Question: I've been trying to figure out how to use JList and I cant seem to get it to display an object into my GUI.
there's a class called Drawing that I'm trying to add to the JList and it just doesnt seem to show..
Any help would be greatly appreciated
here's my code:
'''
public class DrawingDisplayer extends JPanel implements ActionListener, ListSelectionListener {
JLabel title;
JButton draw,pause,clear,
open,close,
lines,background;
JSlider speedSlider;
JProgressBar progress;
Drawing drawing;
JFileChooser chooser;
JList fileList;
DefaultListModel listModel;
JPanel drawPanel;
JScrollPane scrollPane;
public DrawingDisplayer(){
title = new JLabel("The Drawing Displayer");
title.setHorizontalAlignment(JLabel.CENTER);
title.setFont(new Font("Serif", Font.BOLD, 24));
draw = new JButton("Draw");
pause = new JButton("Pause");
clear = new JButton("Clear");
speedSlider = new JSlider();
progress = new JProgressBar();
open = new JButton("Open Drawing");
close = new JButton("Close Drawing");
listModel = new DefaultListModel();
fileList = new JList(listModel);
fileList.setSelectionMode(ListSelectionModel.SINGLE_SELECTION);
fileList.addListSelectionListener(this);
fileList.setVisibleRowCount(10);
scrollPane = new JScrollPane(fileList);
scrollPane.setPreferredSize(new Dimension(200,250));
lines = new JButton("Lines");
background = new JButton("Background");
setLayout(new BorderLayout());
//Draw Panel
drawPanel = new JPanel();
drawPanel.setBorder(BorderFactory.createTitledBorder("Drawing Area"));
//Drawing Speed
JPanel drawSpeed = new JPanel();
drawSpeed.setPreferredSize(new Dimension(300,200));
drawSpeed.setBorder(BorderFactory.createTitledBorder("Drawing Speed"));
drawSpeed.add(draw);
drawSpeed.add(pause);
drawSpeed.add(clear);
drawSpeed.add(speedSlider);
drawSpeed.add(progress);
//File Options
JPanel fileOptions = new JPanel();
fileOptions.setPreferredSize(new Dimension(300,350));
fileOptions.setBorder(BorderFactory.createTitledBorder("File Options"));
open.addActionListener(this);
close.addActionListener(this);
fileOptions.add(open);
fileOptions.add(close);
fileOptions.add(fileList);
fileOptions.add(scrollPane);
//Colour Options.
JPanel colourOptions = new JPanel();
colourOptions.setPreferredSize(new Dimension(300,200));
colourOptions.setBorder(BorderFactory.createTitledBorder("Colour Options"));
colourOptions.add(lines);
colourOptions.add(background);
//Control Panel
JPanel controlPanel = new JPanel();
controlPanel.setPreferredSize(new Dimension(325,200));
controlPanel.add(drawSpeed);
controlPanel.add(fileOptions);
controlPanel.add(colourOptions);
chooser = new JFileChooser(".");
add(title, BorderLayout.NORTH);
add(controlPanel,BorderLayout.WEST);
add(drawPanel,BorderLayout.CENTER);
}
public void actionPerformed(ActionEvent e) {
if(e.getSource() == open){
chooser = new JFileChooser(".");
if(chooser.showOpenDialog(null) == chooser.APPROVE_OPTION){
drawing = new Drawing(chooser.getSelectedFile());
fileList.add(drawing);
listModel.addElement("test");
}
}
else if (e.getSource() == close){
}
}
public void valueChanged(ListSelectionEvent e) {
}
public static void main(String[] args){
DrawingDisplayer panel = new DrawingDisplayer();
JFrame frame = new JFrame("drawing");
frame.getContentPane().add(panel);
frame.pack();
frame.setVisible(true);
frame.setDefaultCloseOperation(JFrame.EXIT_ON_CLOSE);
}
}
'''

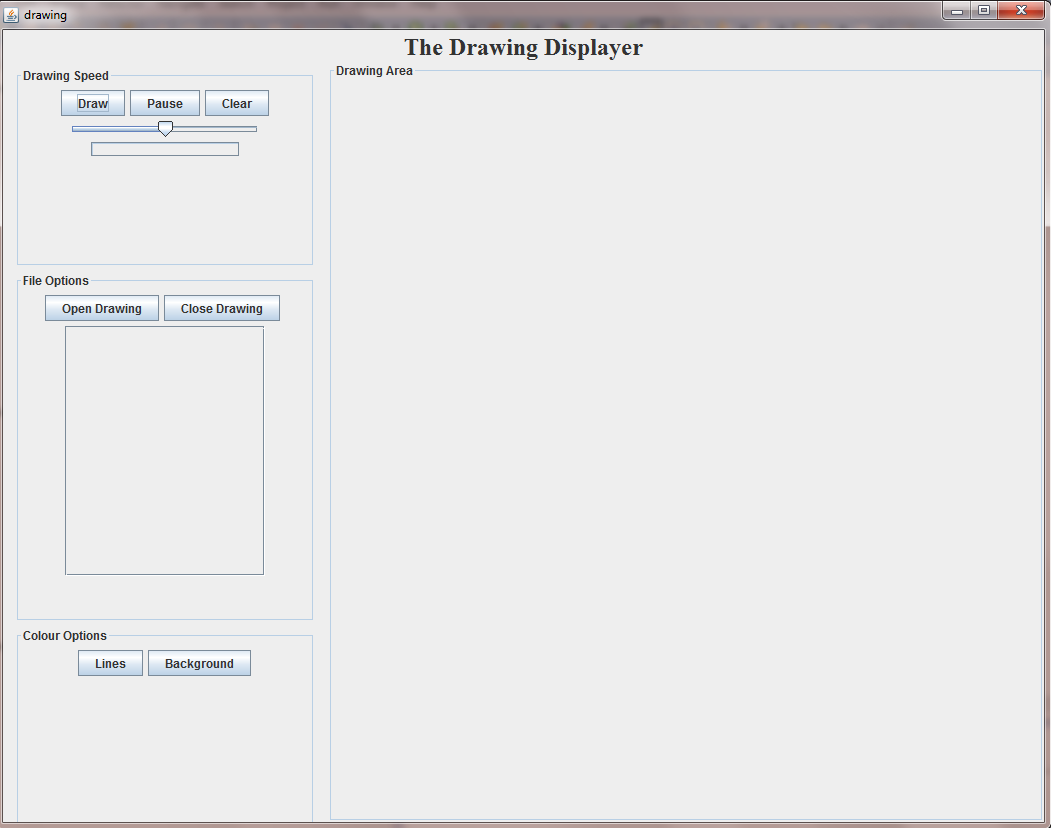
Answer: To understand the problem you're having you need to understand that a component can only reside within a single container (it can only have a single parent).
If you try and add the component to another container, it is removed from the first before been added to the second.
So, in your code you do...
'''
fileList = new JList(listModel);
//...
// Add fileList as the view for the scrollpane...
scrollPane = new JScrollPane(fileList);
scrollPane.setPreferredSize(new Dimension(200, 250));
//...
// Remove fileList from the scrollpane and add it to fileOptions...
fileOptions.add(fileList);
fileOptions.add(scrollPane);
'''
...So, basically, you've started out well, but ended up removing the 'fileList' from the 'scrollPane' and adding it to the 'fileOptions' instead, then added the (now empty) 'scrollPane' to the 'fileOptions' as well...
Remove 'fileOptions.add(fileList);' and it should work as you expect it...
You might also want to take a look at <URL>.
You can control the size of the 'JScrollPane' by using things like <URL> and appropriate cell renderers ...